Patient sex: F
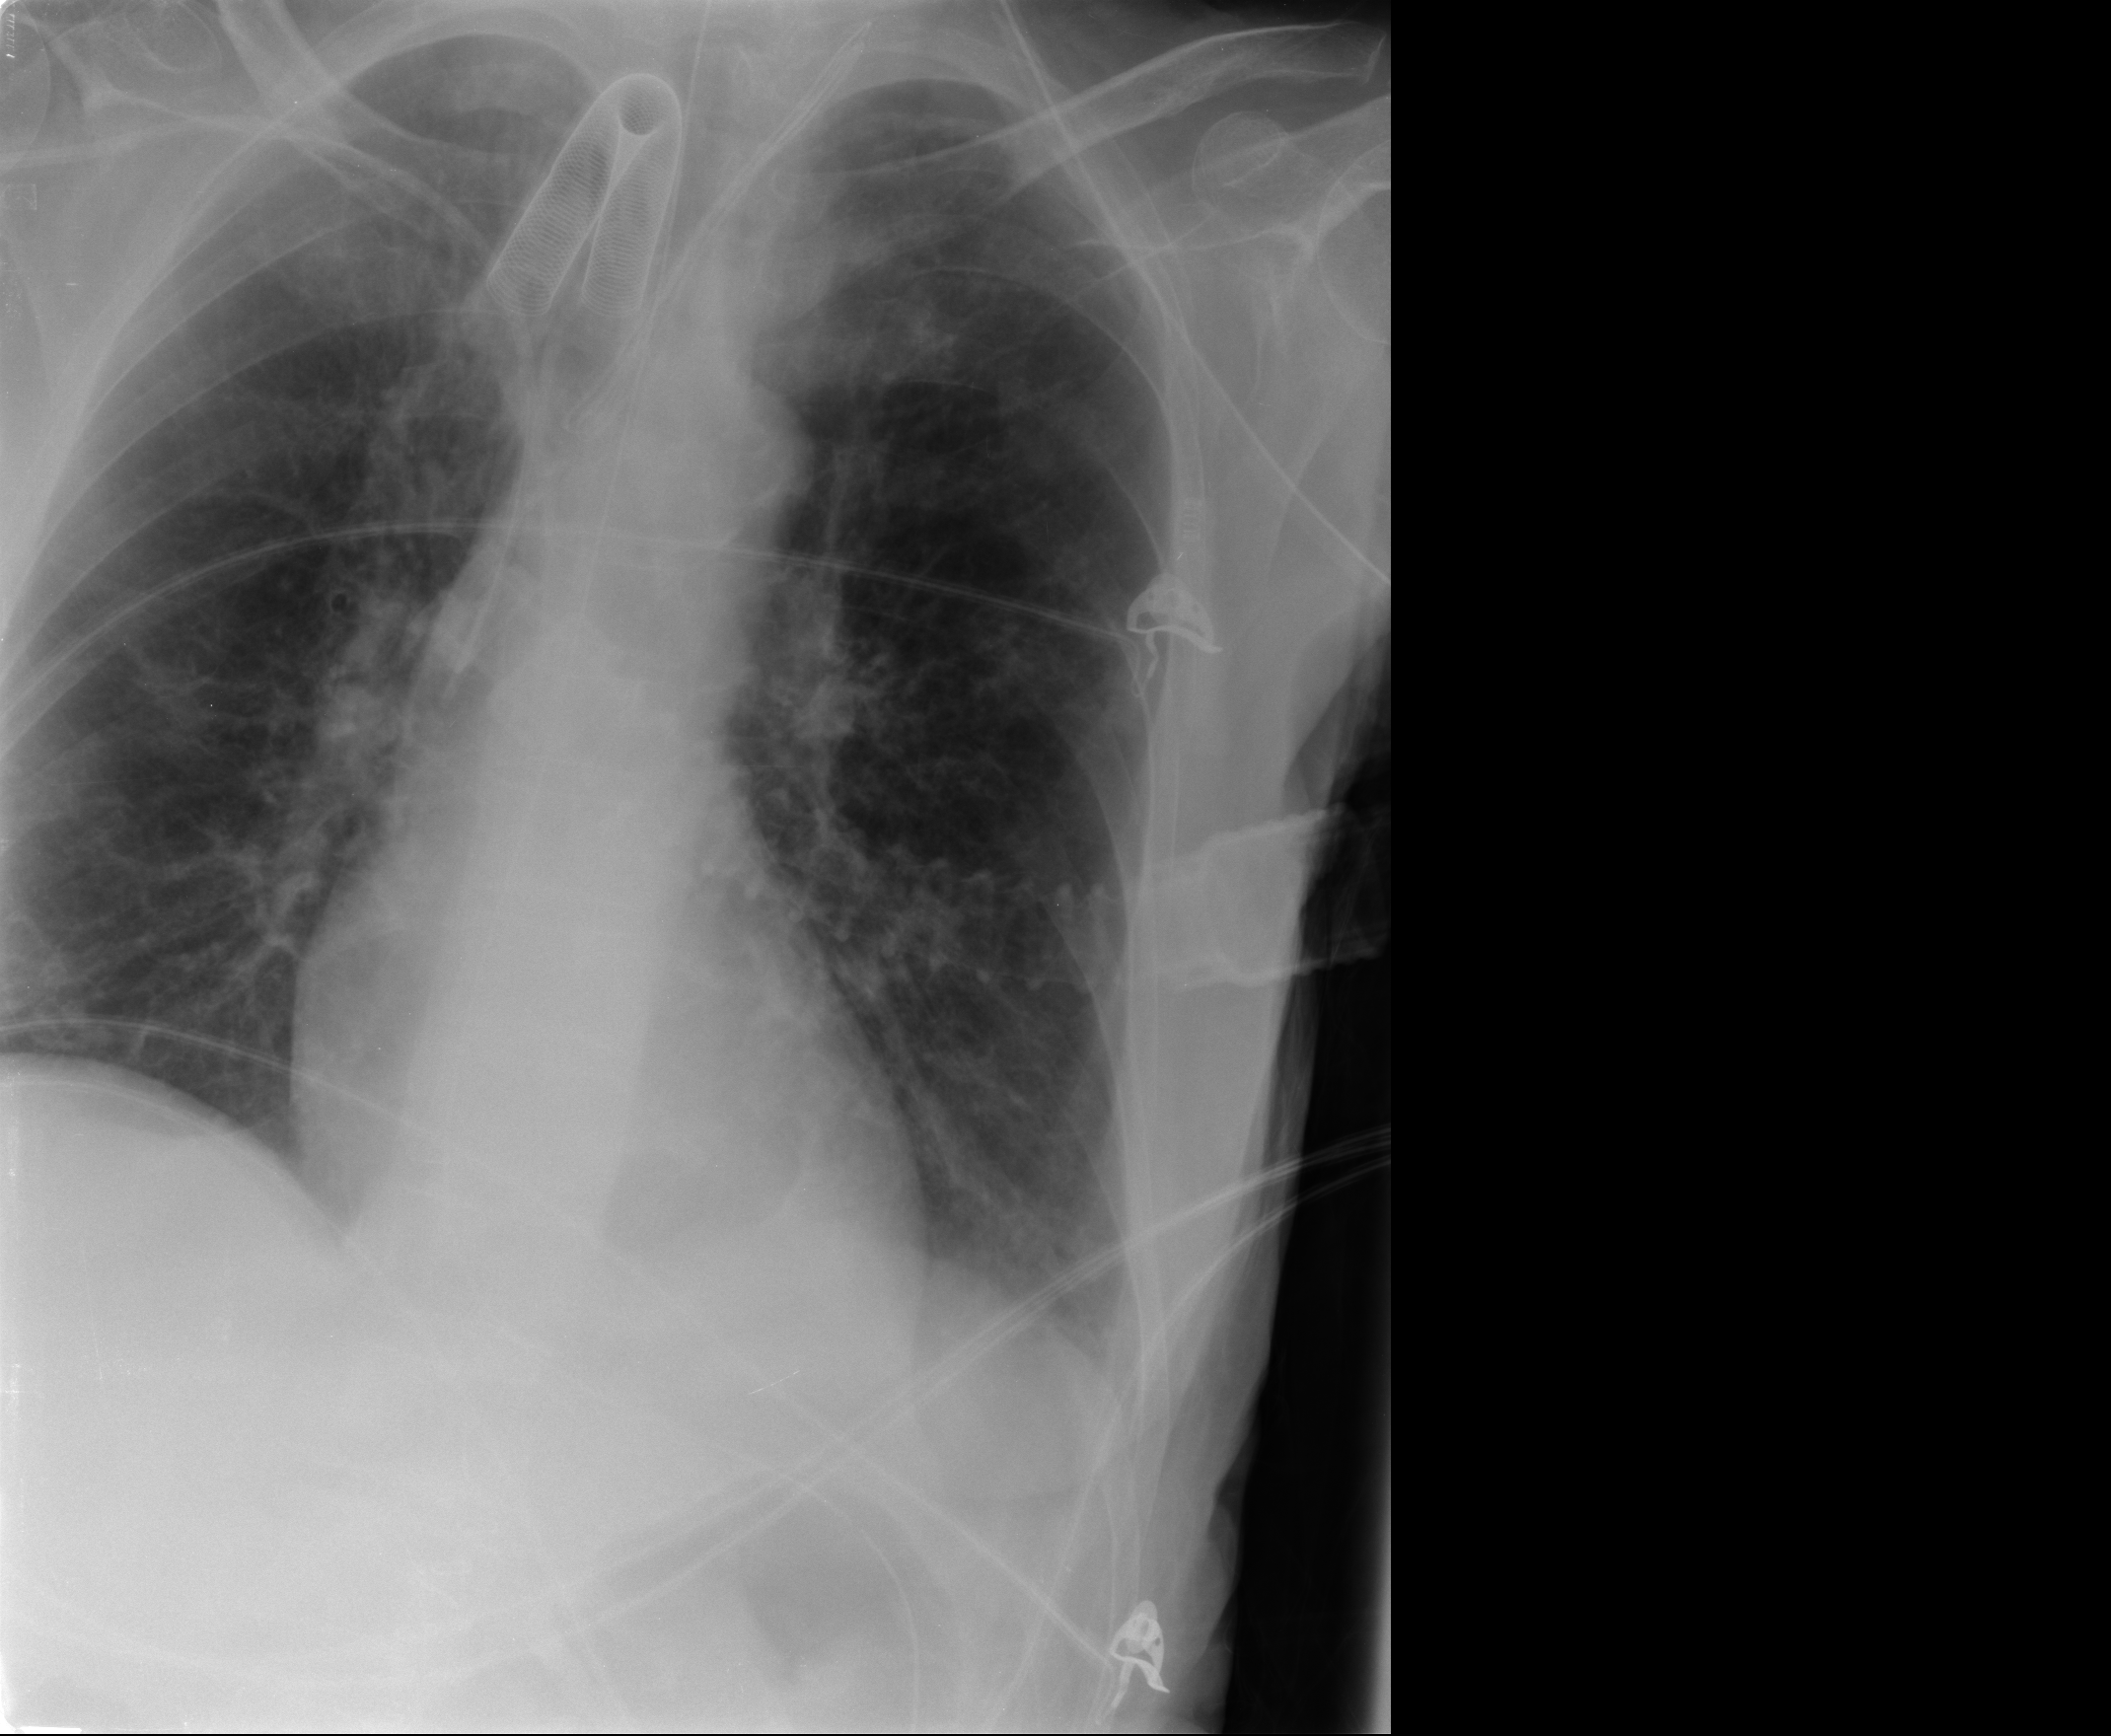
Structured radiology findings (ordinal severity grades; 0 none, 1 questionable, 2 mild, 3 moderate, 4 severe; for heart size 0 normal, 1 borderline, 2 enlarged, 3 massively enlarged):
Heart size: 0
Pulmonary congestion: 0
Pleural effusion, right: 0
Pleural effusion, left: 1
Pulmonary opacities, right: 0
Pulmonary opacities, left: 0
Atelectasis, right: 2
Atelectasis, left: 2